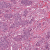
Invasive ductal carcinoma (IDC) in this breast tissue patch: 1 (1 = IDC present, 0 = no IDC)